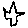
Label: star